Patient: sex M, age 46
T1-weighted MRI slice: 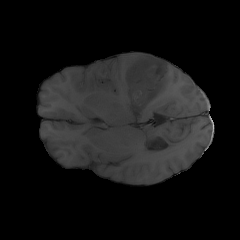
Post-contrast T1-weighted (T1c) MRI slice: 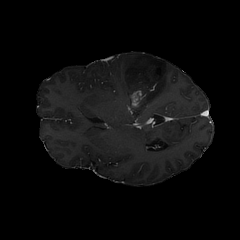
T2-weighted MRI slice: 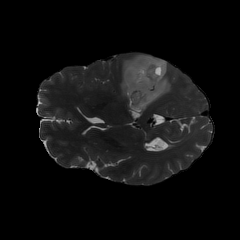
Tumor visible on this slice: yes
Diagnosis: Astrocytoma, IDH-mutant
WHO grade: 3